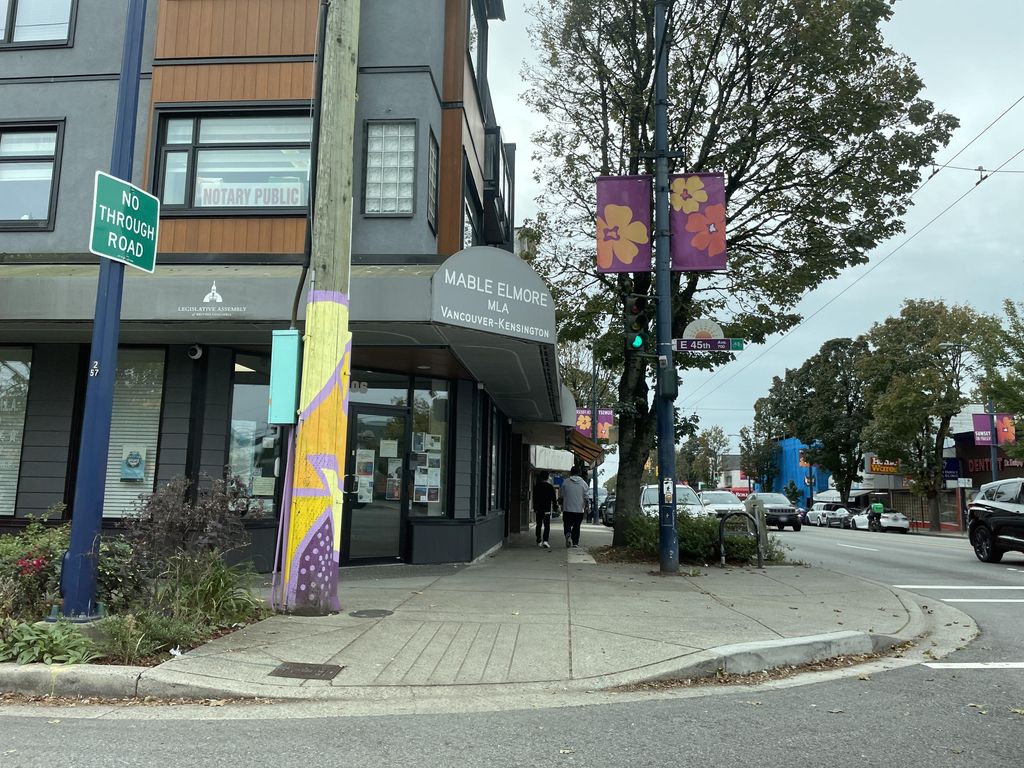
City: vancouver